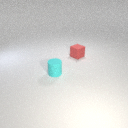
small red rubber cube behind small cyan rubber cylinder